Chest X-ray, AP view. Patient: 9 years old, sex M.
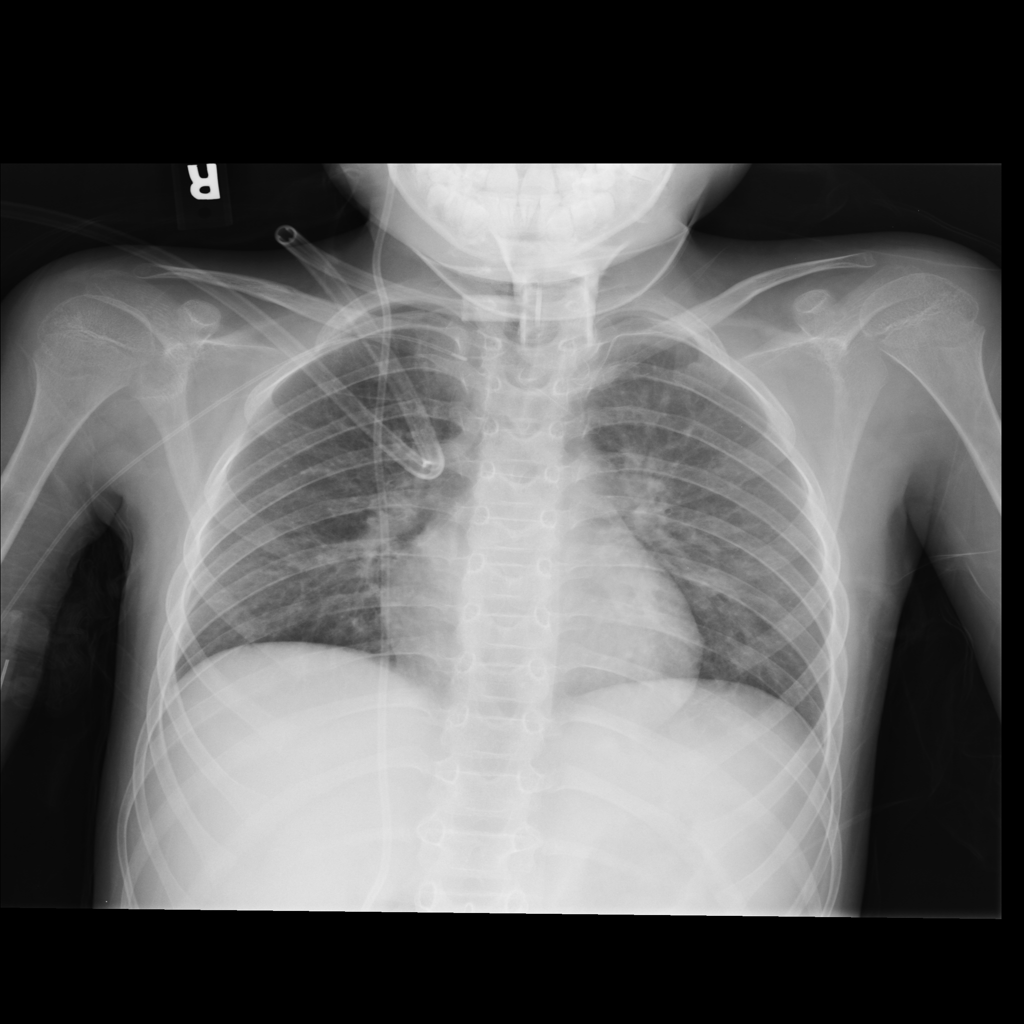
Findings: No Finding